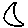
Label: moon